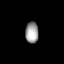
Tissue: lung
Cell type: Epithelial cells
Senescence score: 0.6352
Nuclear area (px): 274
Mean DAPI intensity: 155.934